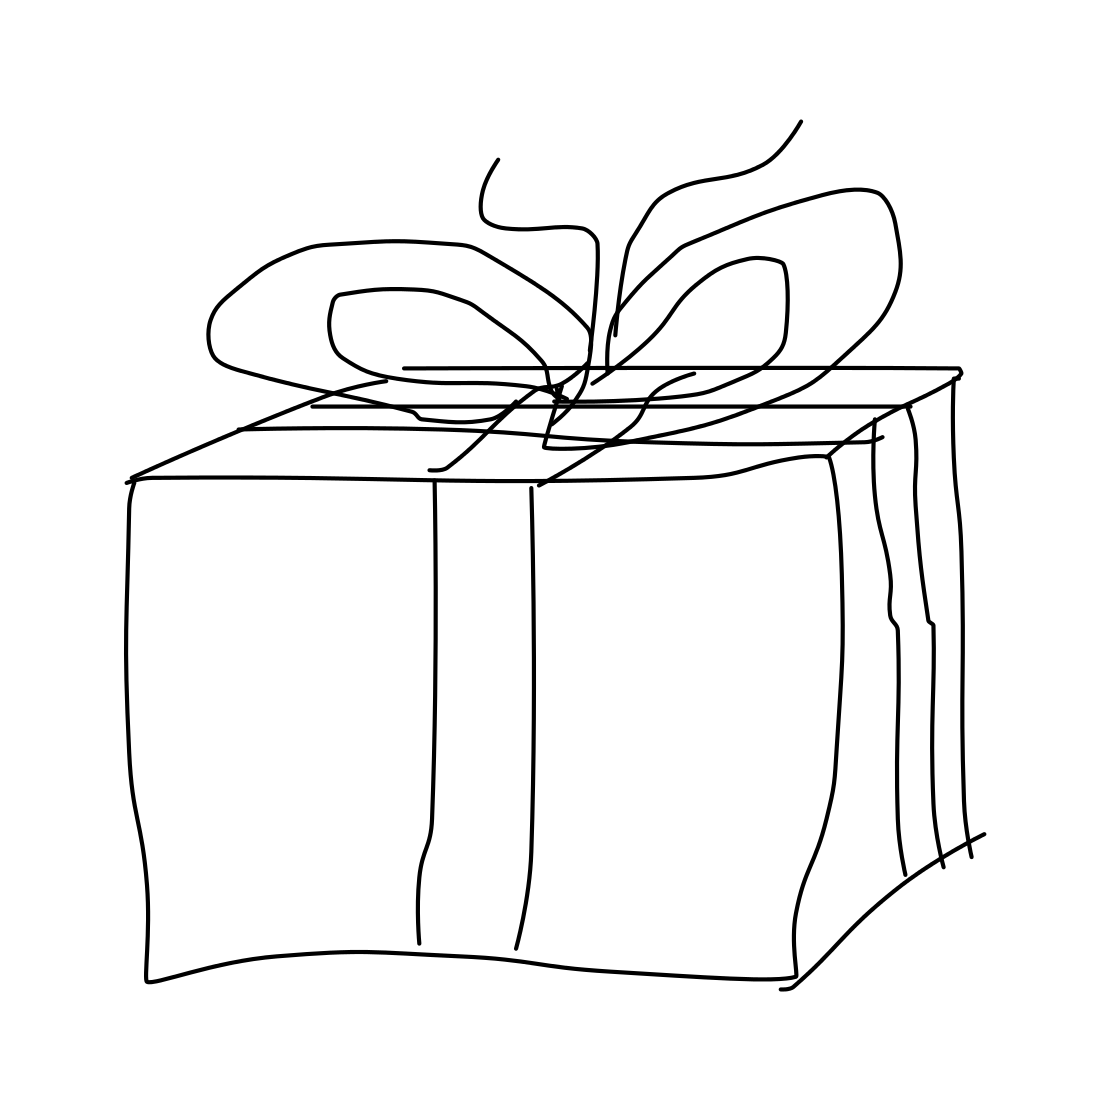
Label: present